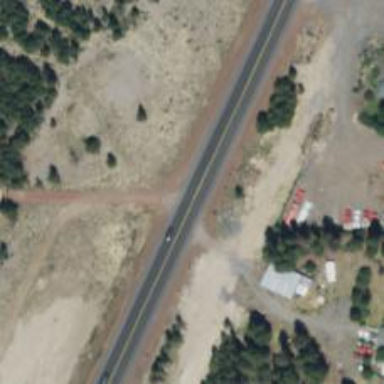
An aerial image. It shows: Asphalt road classified as trunk highway.